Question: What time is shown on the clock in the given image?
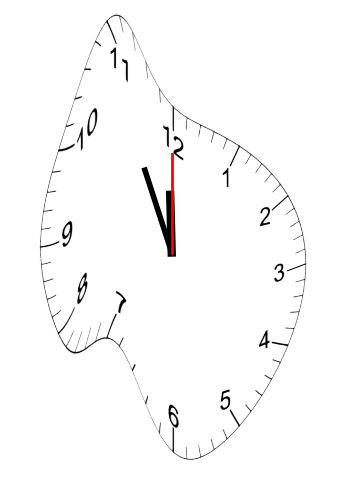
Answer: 11:55:00